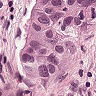
Metastatic tissue present: yes